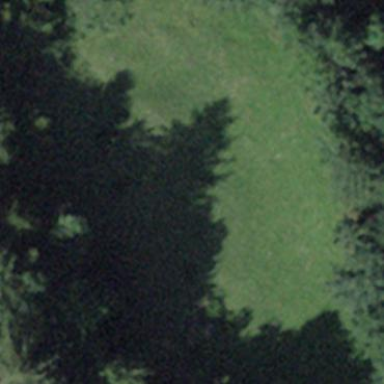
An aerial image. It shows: Beautiful meadow.